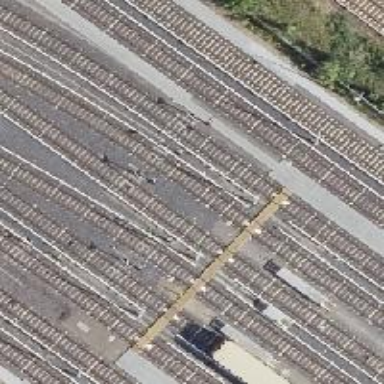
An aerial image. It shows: Railway signal.